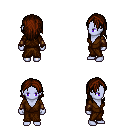
a pixel art fantasy rpg character, female body template, dark elf, purple skin, brown robe, gold greaves, brown long hairstyle, leather bracers, four views (front, back, left, right), 2x2 character sprite sheet, small pixel art, hard edges, no anti-aliasing